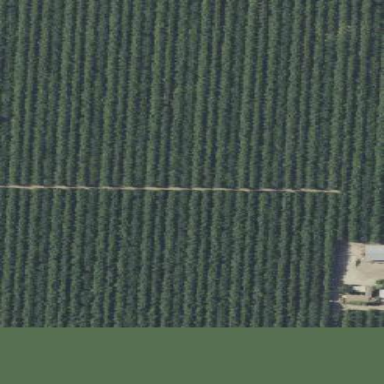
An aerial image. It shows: Orchard filled with almond trees.